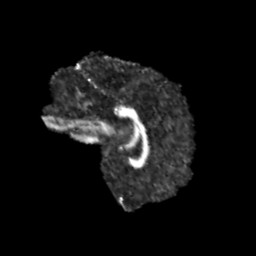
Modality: FA
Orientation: sagittal
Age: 10
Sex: female
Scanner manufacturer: siemens
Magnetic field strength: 3 T
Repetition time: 3.8 s
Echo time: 0.07 s